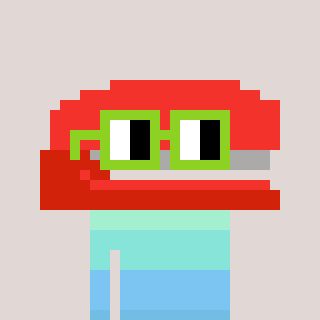
a pixel art character with square light green glasses, a stapler-shaped head and a grayscale-colored body on a warm background